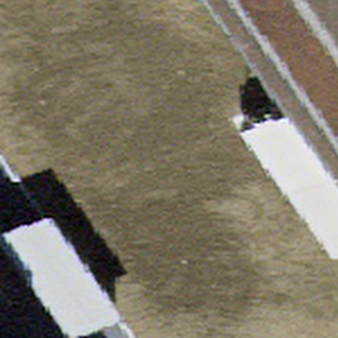
Label: other